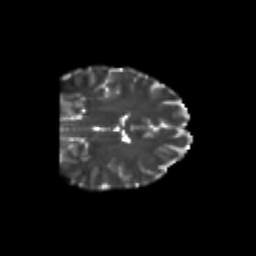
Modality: T2w
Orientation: coronal
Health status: healthy
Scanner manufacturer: philips
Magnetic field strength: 3 T
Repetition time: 6.964 s
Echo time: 0.092 s